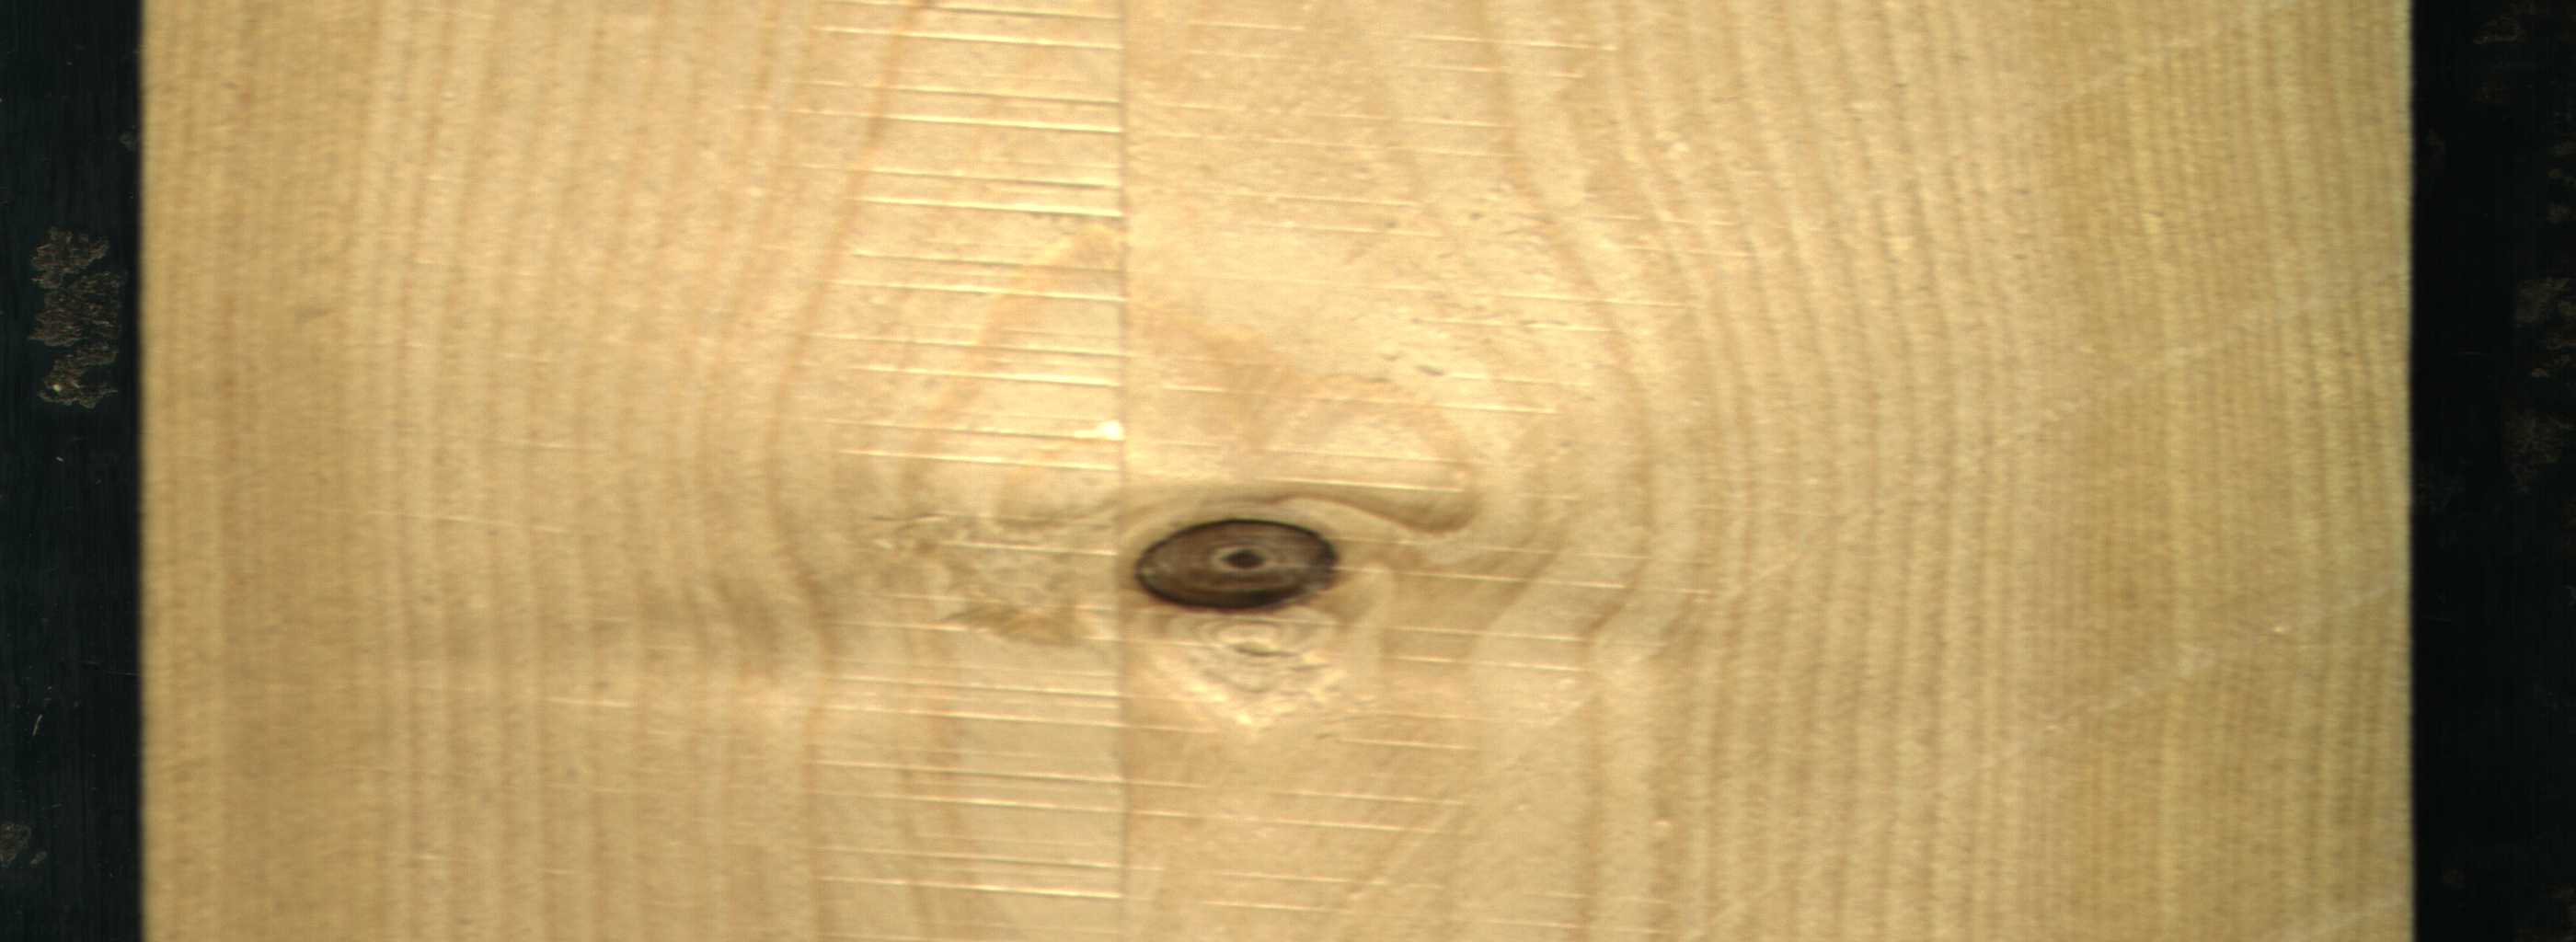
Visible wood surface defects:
Dead_Knot